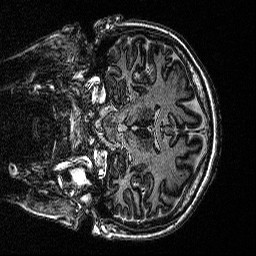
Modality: MP2RAGE
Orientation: coronal
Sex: female
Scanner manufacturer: siemens
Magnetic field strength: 3 T
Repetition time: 5 s
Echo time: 0.00292 s